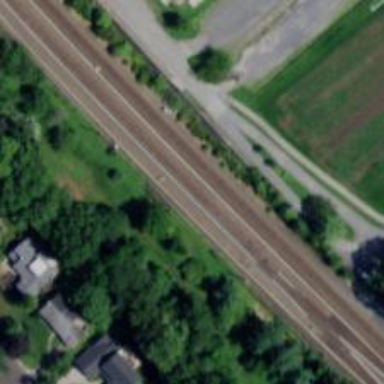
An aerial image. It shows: Electrified rail siding.